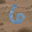
Label: 6